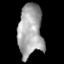
Tissue: lung
Cell type: Myeloid cells
Senescence score: 0.2361
Nuclear area (px): 1266
Mean DAPI intensity: 164.273